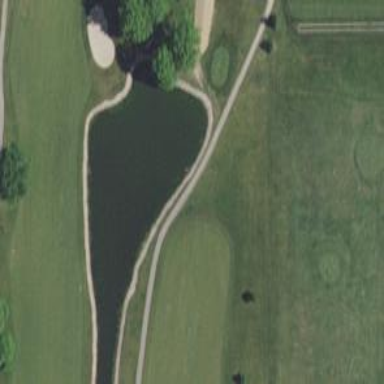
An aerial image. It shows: Picturesque scene of golf course with lateral water hazard.